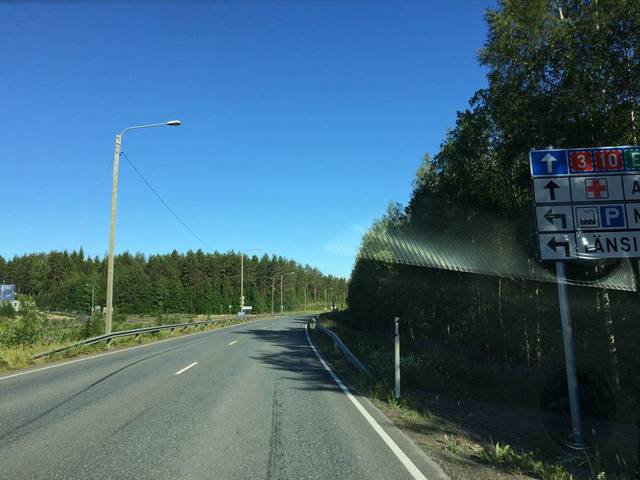
Region: Finland
Coordinates: 60.96, 24.459